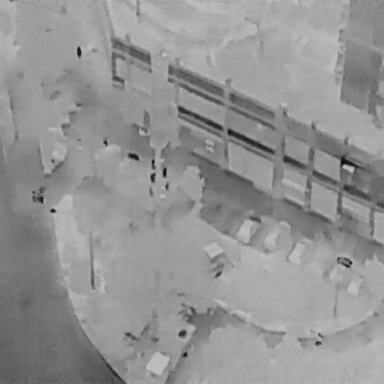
There are eight objects shown in the infrared image, including five Cars, and three People.